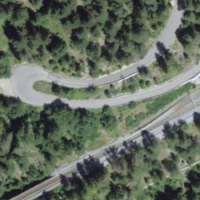
EUNIS habitat code: 45
Species observed at this site:
Hippocrepis emerus
Lactuca perennis
Amelanchier ovalis